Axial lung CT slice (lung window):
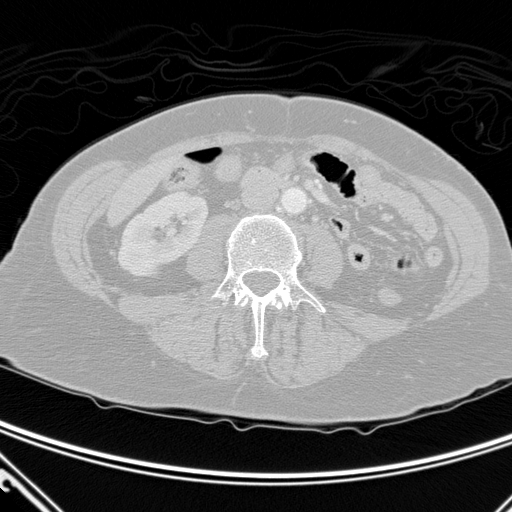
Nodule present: no